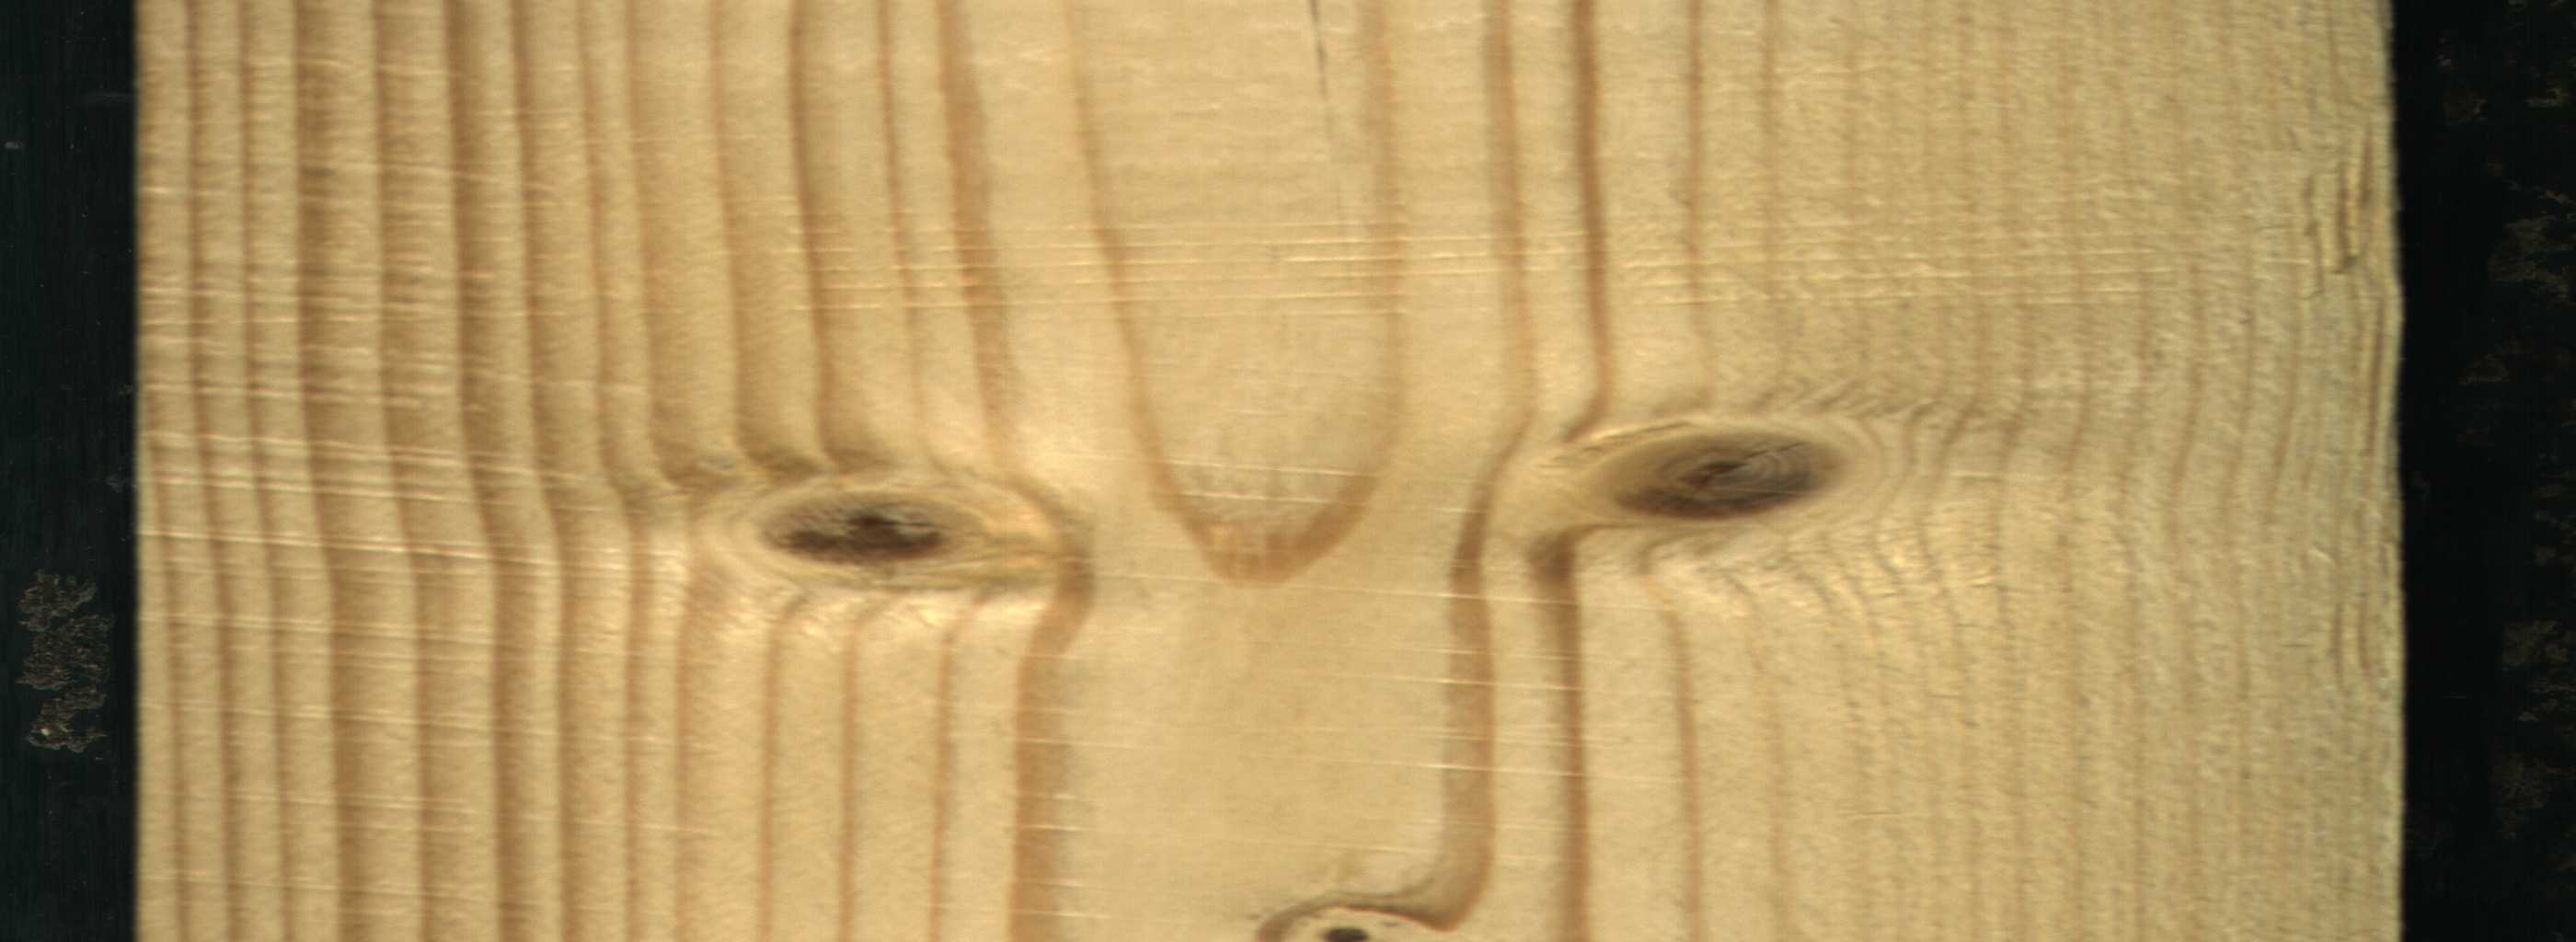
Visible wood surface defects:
Live_Knot
Live_Knot
Live_Knot